Question: I have a question regarding Python(pylab) and plotting -
I'm able to load and display an image (code below loads the image below), but I'm unable to plot this as a contour in 3D, I understand an array is required for 'pylab.contourf(x,y,z)' though I'm unsure how to achieve this from the loaded image data.
Any suggestions and assistance please. My code:
'''
from PIL import Image
import pylab
fileName = "image1.png"
im = Image.open(fileName)
#pylab.contourf(im) # don't work - needs an array but how
pylab.axis('off')
pylab.imshow(im)
pylab.show()
'''

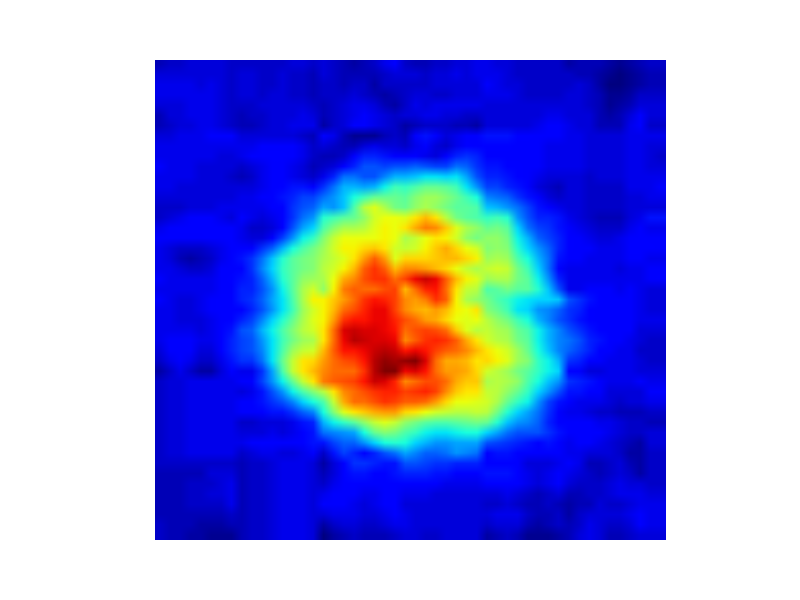
Answer: OK, some research and simplifying code, the key is convert('L'), i.e. rgb to greyscale, then Ali_m's code works:
'''
from mpl_toolkits.mplot3d import Axes3D
from matplotlib import pylab as pl
from PIL import Image
import numpy as np
import pylab
img = Image.open('40.jpg').convert('L')
z = np.asarray(img)
mydata = z[::1,::1]
fig = pl.figure(facecolor='w')
ax1 = fig.add_subplot(1,2,1)
im = ax1.imshow(mydata,interpolation='nearest',cmap=pl.cm.jet)
ax1.set_title('2D')
ax2 = fig.add_subplot(1,2,2,projection='3d')
x,y = np.mgrid[:mydata.shape[0],:mydata.shape[1]]
ax2.plot_surface(x,y,mydata,cmap=pl.cm.jet,rstride=1,cstride=1,linewidth=0.,antialiased=False)
ax2.set_title('3D')
ax2.set_zlim3d(0,100)
pl.show()
'''